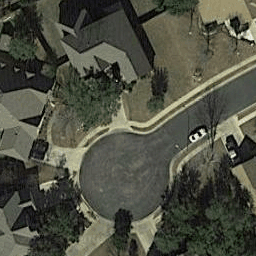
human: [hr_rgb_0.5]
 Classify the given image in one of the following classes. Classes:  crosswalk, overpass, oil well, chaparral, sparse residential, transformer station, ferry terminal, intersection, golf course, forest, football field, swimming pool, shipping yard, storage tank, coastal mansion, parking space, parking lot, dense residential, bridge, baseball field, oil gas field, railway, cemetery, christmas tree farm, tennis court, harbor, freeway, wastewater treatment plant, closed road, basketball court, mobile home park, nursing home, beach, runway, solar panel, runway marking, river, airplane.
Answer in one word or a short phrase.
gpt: closed road